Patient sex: M
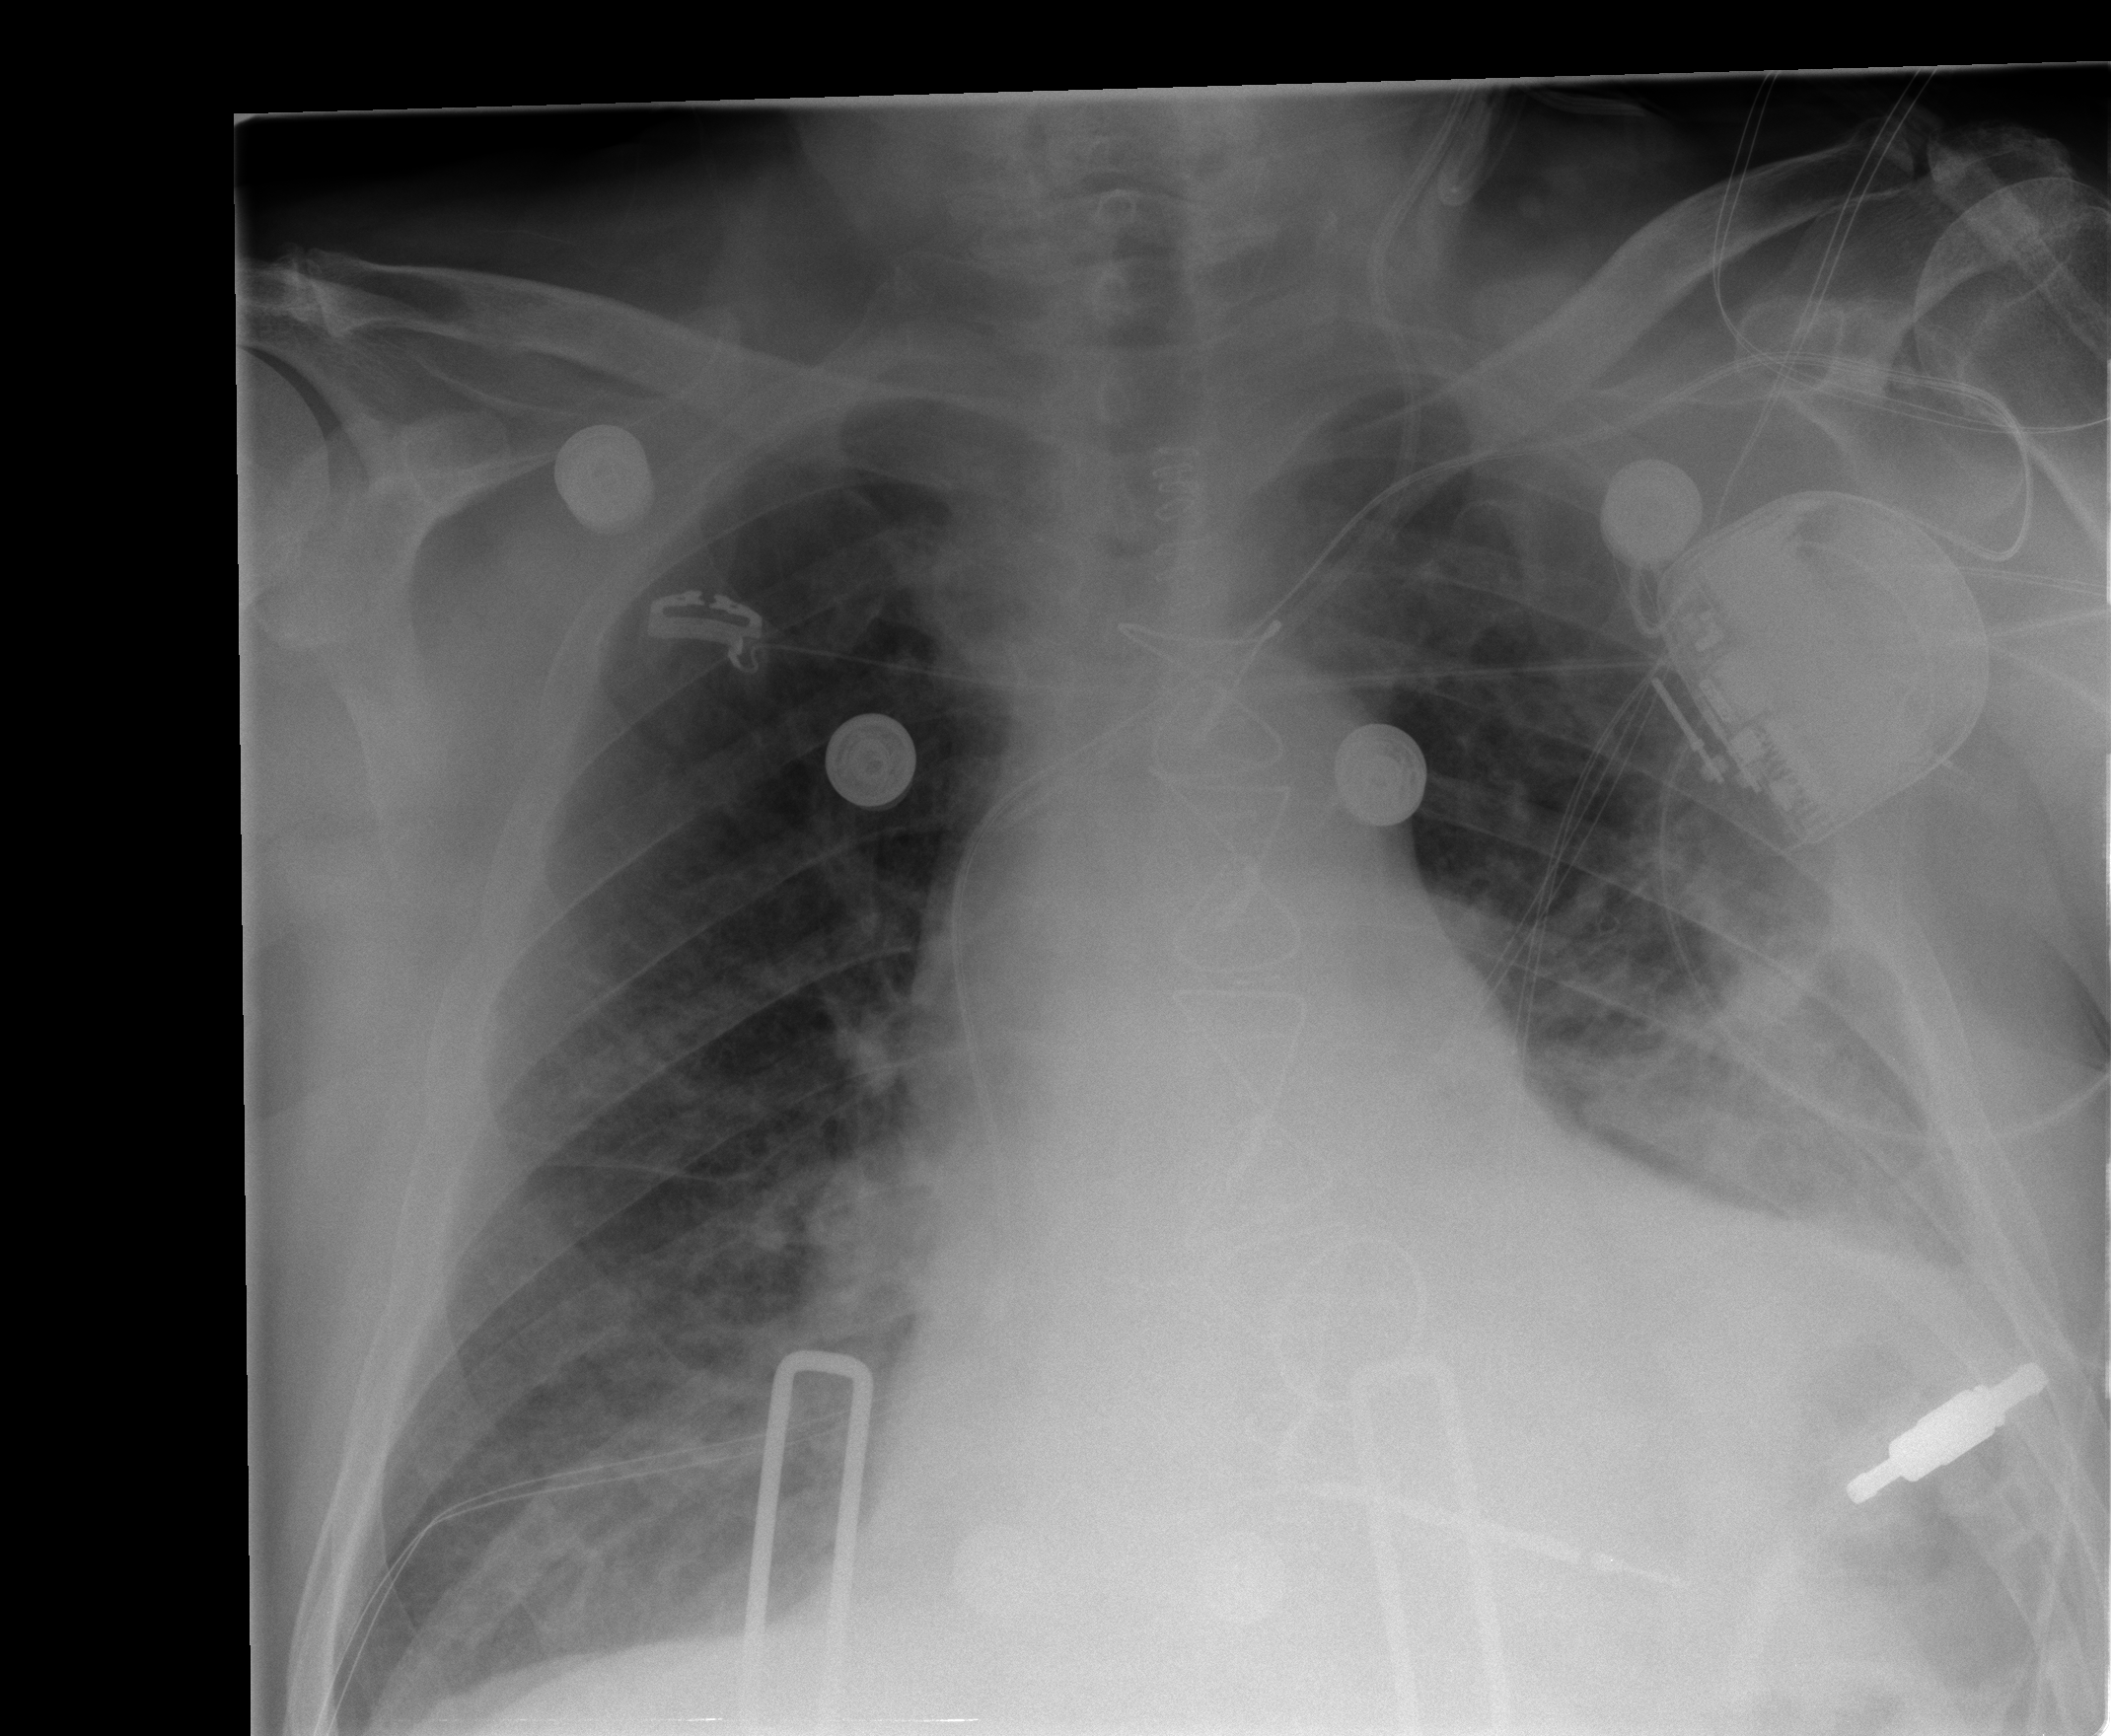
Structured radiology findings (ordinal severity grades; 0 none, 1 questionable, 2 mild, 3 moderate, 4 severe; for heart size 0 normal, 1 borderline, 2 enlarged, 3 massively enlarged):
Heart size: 1
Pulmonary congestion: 0
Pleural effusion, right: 0
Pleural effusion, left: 1
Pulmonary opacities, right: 0
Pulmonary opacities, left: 0
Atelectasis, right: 0
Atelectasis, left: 2